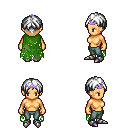
a pixel art fantasy rpg character, female body template, human, tanned skin, green tattered cape, teal pants, white parted hairstyle, purple tiara, metal boots, four views (front, back, left, right), 2x2 character sprite sheet, small pixel art, hard edges, no anti-aliasing